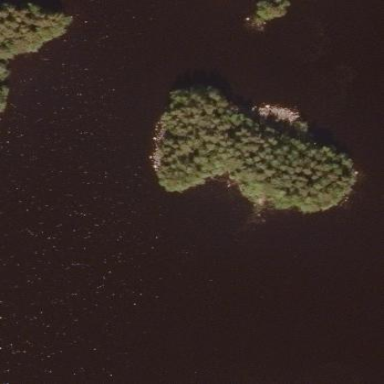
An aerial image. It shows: Island covered with woodland.